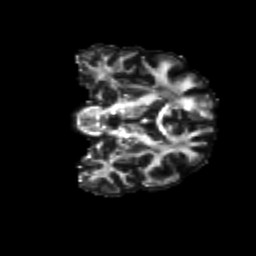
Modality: FA
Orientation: coronal
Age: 47
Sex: male
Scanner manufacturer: siemens
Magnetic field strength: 3 T
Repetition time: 8.6 s
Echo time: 0.095 s